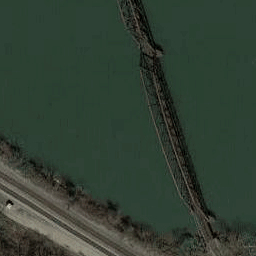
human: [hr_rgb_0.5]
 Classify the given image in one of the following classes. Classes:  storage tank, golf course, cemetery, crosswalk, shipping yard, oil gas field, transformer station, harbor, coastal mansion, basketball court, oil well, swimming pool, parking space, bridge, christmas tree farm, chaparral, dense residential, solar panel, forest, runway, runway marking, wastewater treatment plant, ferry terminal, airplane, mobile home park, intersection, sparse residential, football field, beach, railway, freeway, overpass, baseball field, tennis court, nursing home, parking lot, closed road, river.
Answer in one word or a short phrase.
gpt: bridge